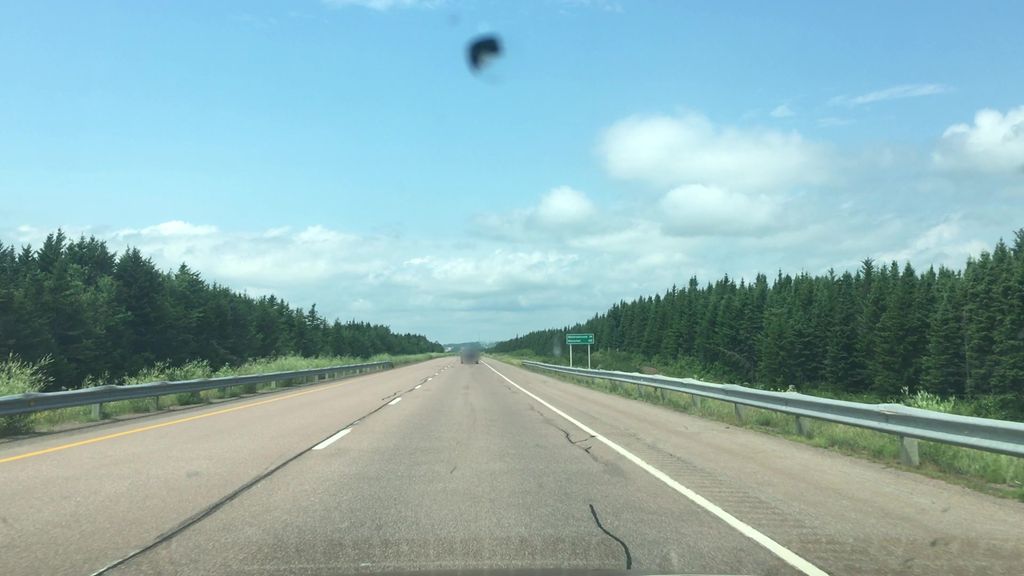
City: charlottetown